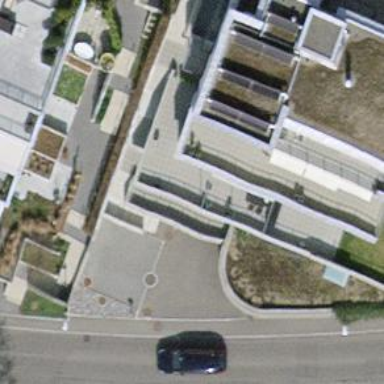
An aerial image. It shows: Parking entrance.